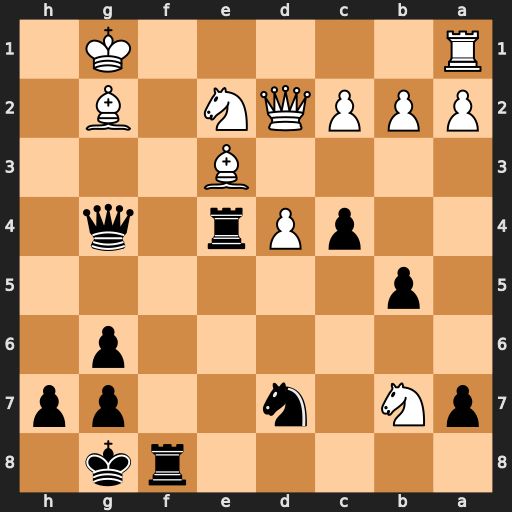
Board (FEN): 5rk1/pN1n2pp/6p1/1p6/2pPr1q1/4B3/PPPQN1B1/R5K1
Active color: b
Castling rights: -
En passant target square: -
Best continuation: Rfe8 Nc3 Rxe3